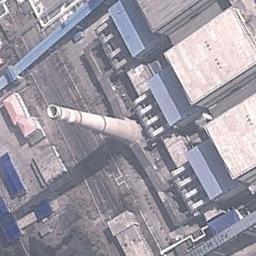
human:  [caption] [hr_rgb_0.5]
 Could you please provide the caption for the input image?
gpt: This thermal power station is much higher than the surrounding buildings .

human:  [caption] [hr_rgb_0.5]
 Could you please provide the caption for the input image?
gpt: Neatly planned factory building with a chimney in the thermal power station .

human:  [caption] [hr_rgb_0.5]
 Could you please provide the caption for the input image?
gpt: Many buildings are near the thermal power station .

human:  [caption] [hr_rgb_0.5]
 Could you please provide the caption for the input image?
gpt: The thermal power station is on the bare land next to some buildings .

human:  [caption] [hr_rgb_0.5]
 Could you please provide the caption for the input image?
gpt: There are some buildings and a chimney on the thermal power station .